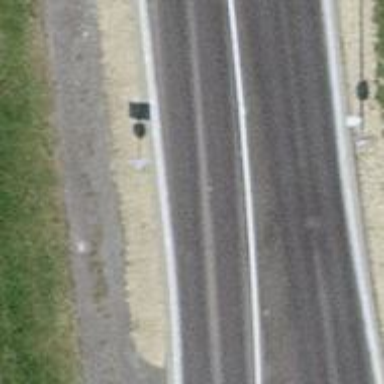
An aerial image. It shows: Secondary road with dedicated cycle lane.